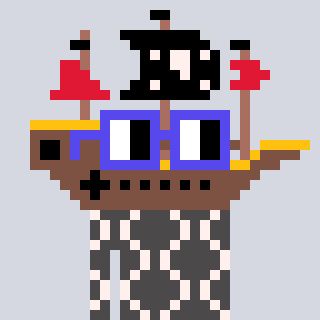
a pixel art character with square blue glasses, a pirateship-shaped head and a grayscale-colored body on a cool background